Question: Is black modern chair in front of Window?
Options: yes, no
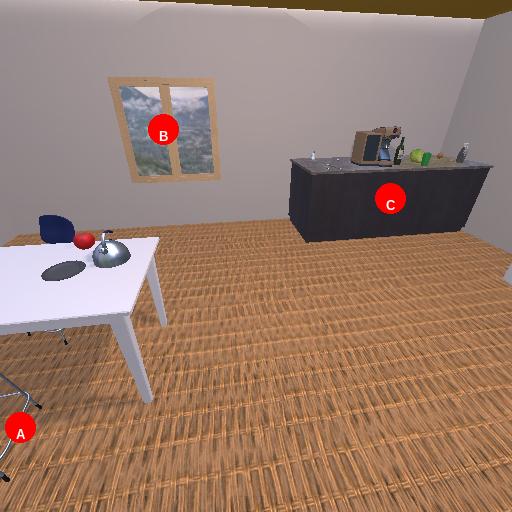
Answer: yes